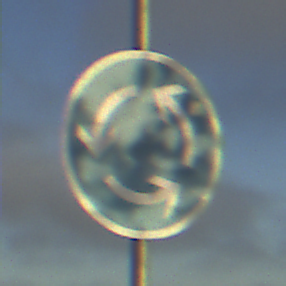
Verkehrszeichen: Kreisverkehr
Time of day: SunriseSunset
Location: Outdoor (Nature)
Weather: PartlyCloudy
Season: NotSpecified
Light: Natural